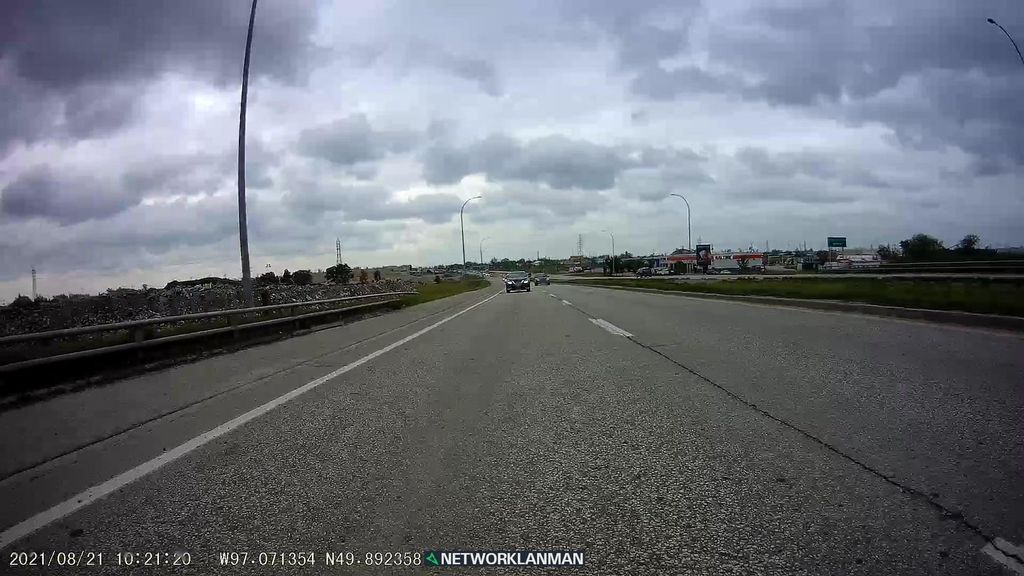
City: winnipeg